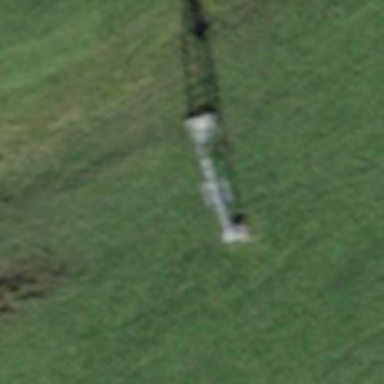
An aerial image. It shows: Pylon for aerialway.